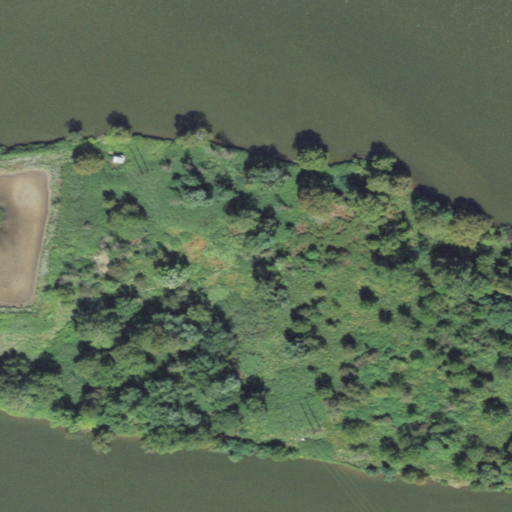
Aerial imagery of island in Pennsylvania named Davis Island containing open water, deciduous forest, mixed forest, grassland, medium intensity development, barren land, and high intensity development